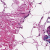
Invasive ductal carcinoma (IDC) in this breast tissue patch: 0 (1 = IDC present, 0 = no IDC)